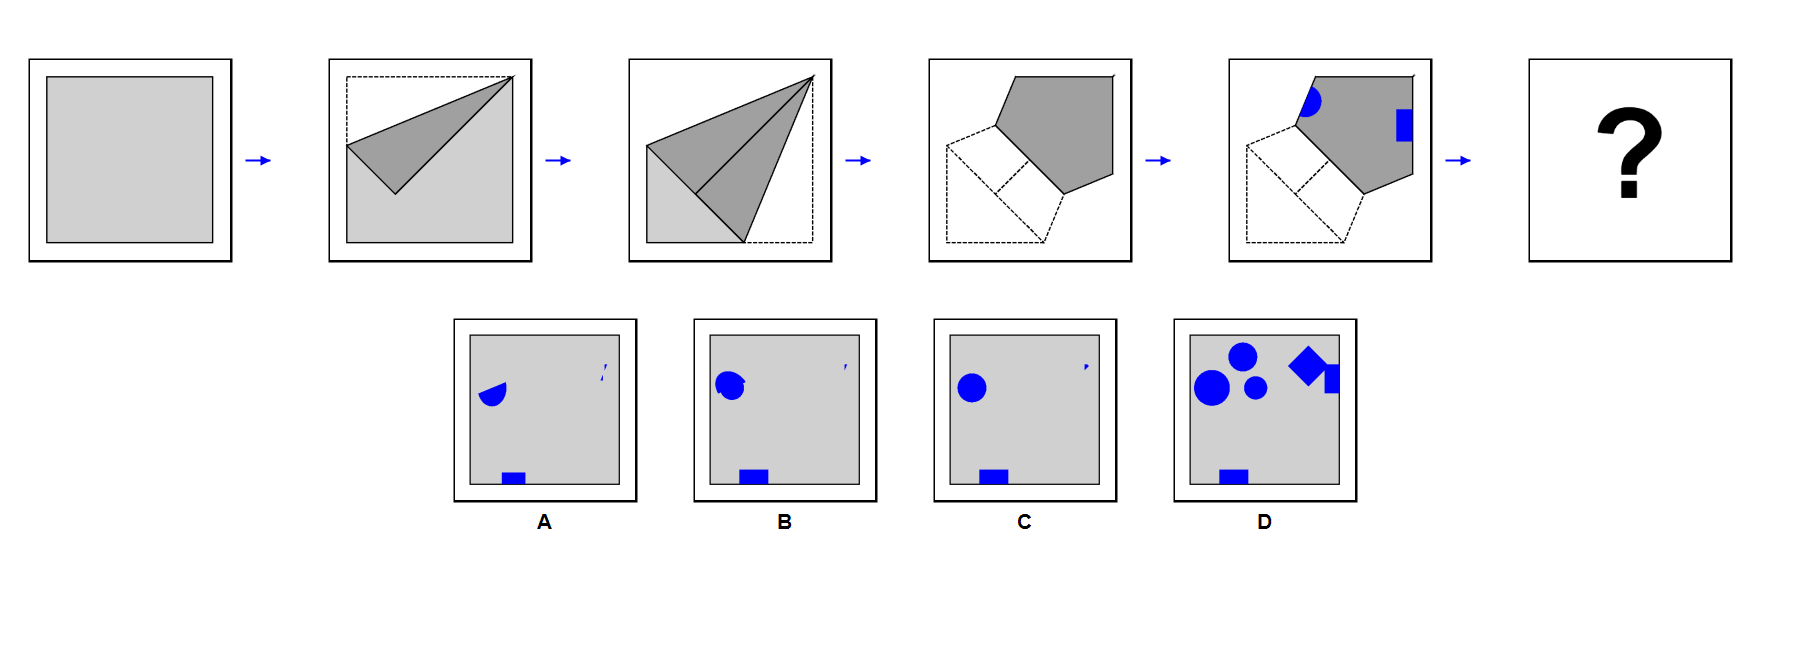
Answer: C